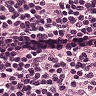
Metastatic tissue present: no